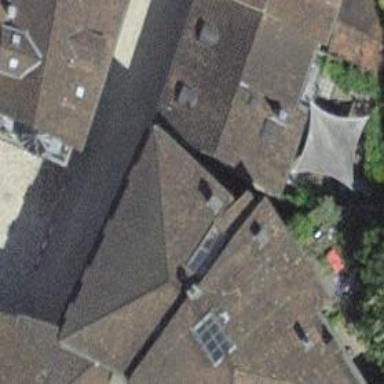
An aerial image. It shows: Building with tile roof.